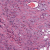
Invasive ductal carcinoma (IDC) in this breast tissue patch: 0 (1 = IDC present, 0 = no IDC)